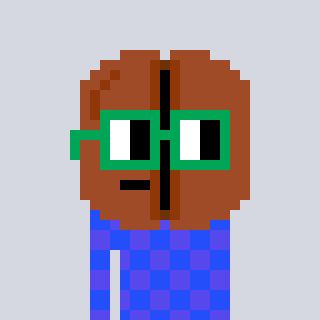
a pixel art character with square green glasses, a coffeebean-shaped head and a computerblue-colored body on a cool background